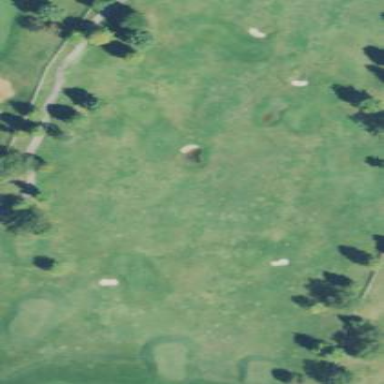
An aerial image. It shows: Golf course.